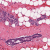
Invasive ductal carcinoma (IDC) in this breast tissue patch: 0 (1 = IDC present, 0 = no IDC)